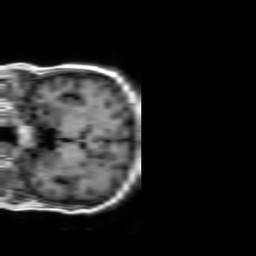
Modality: T1w
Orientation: coronal
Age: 54
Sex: female
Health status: ill
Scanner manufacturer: philips
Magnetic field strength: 3 T
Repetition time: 2 s
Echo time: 0.016 s